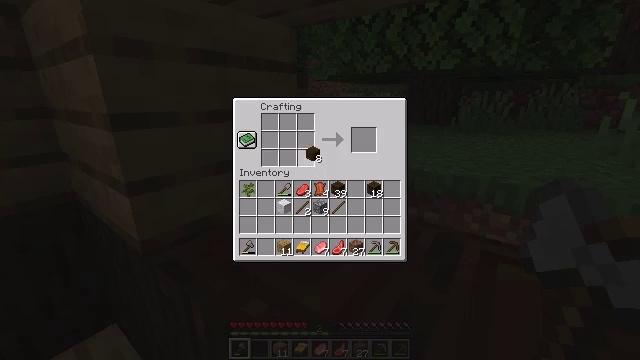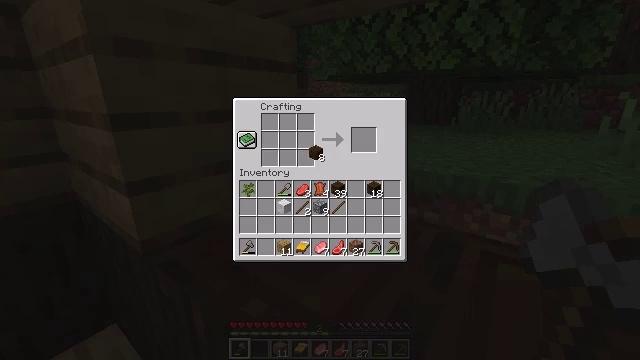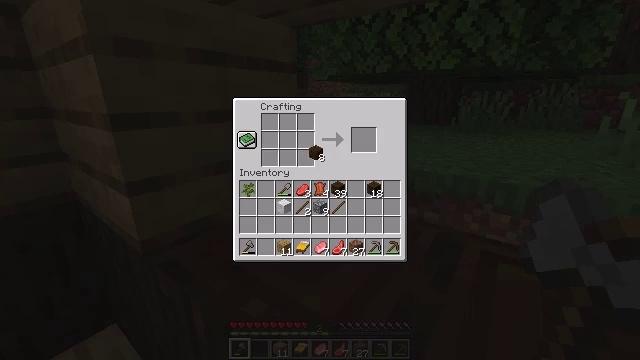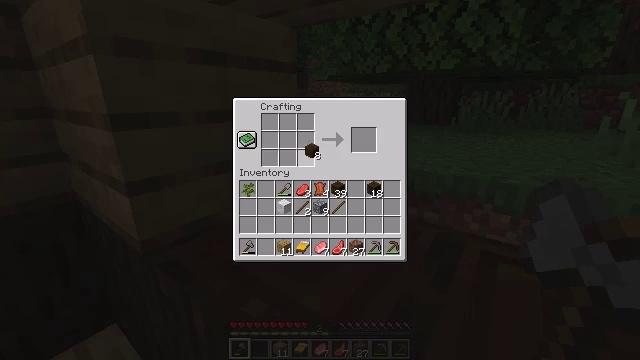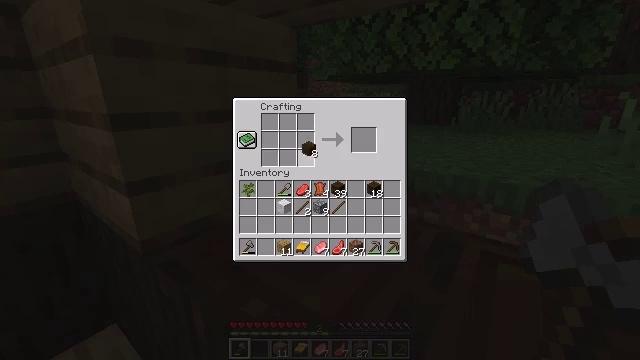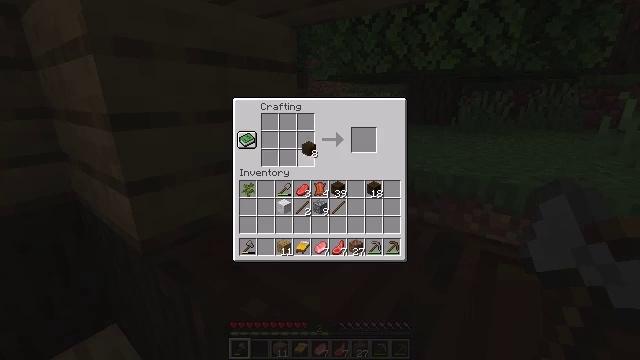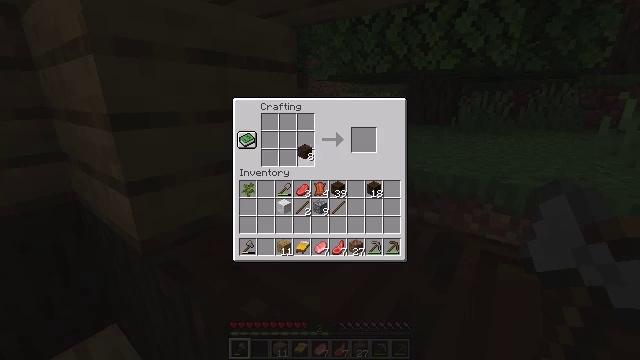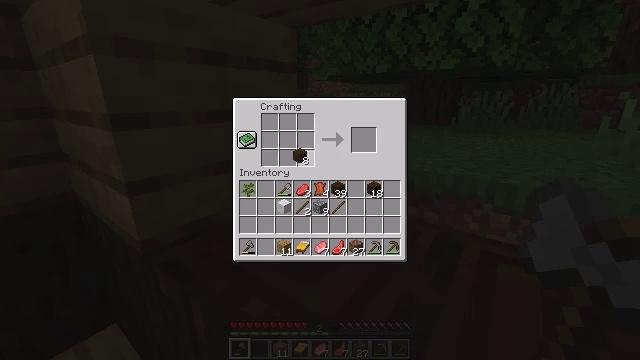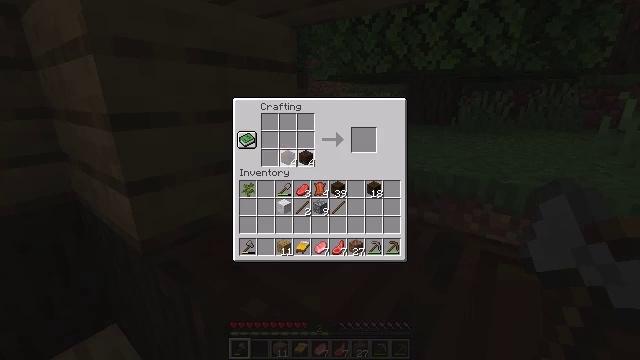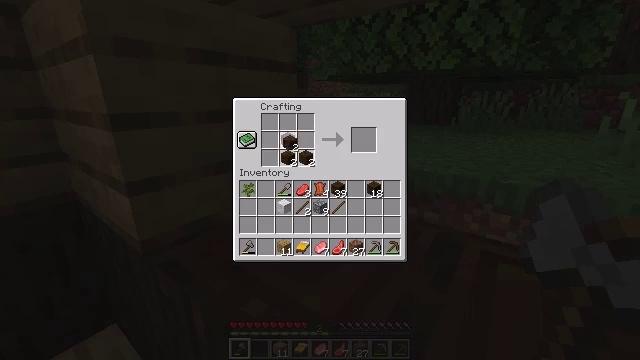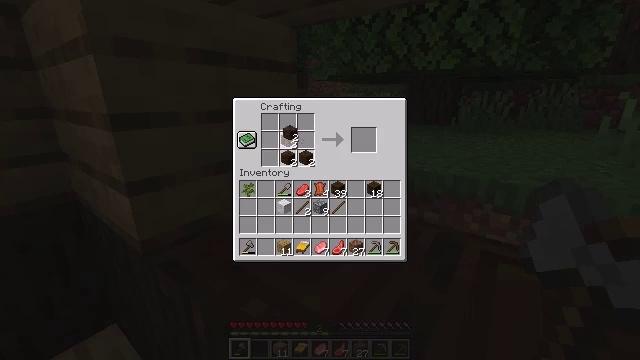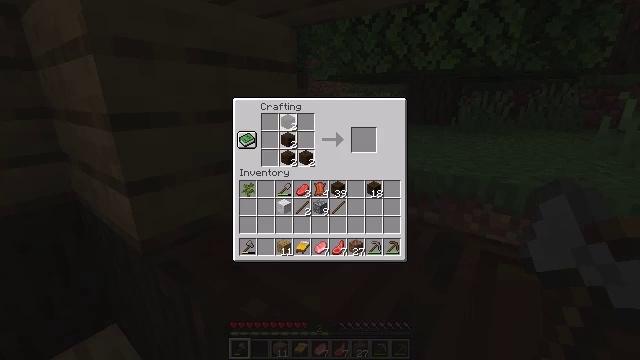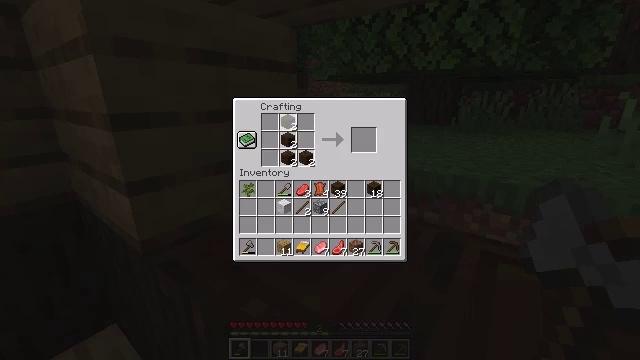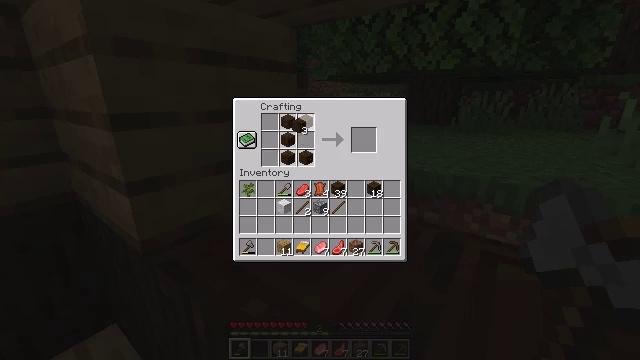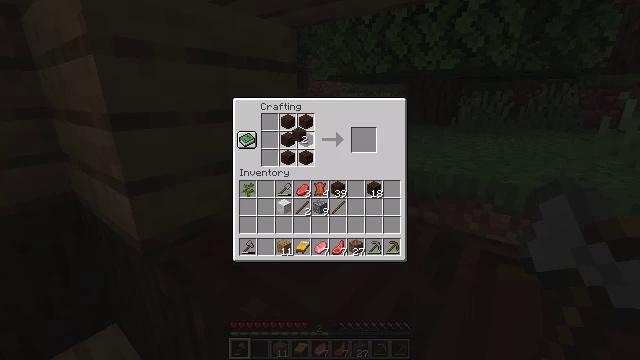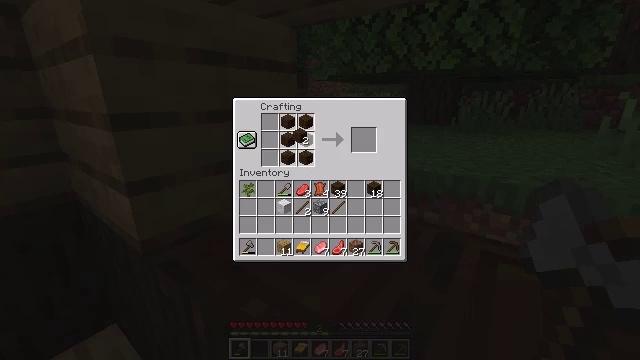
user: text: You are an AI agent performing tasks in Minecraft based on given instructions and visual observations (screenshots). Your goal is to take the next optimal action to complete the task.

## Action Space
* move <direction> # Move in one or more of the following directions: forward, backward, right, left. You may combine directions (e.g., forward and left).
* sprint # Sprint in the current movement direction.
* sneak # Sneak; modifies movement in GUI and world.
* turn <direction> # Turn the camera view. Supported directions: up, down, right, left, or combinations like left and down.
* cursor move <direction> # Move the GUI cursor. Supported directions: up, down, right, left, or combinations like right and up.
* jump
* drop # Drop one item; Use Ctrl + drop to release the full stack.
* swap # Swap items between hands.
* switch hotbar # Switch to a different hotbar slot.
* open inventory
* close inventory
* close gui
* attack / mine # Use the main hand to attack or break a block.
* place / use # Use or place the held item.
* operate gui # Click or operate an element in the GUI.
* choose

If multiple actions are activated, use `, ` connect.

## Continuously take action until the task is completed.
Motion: motion action
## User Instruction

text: Craft a dark oak door from dark oak planks in a crafting table.
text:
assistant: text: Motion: open gui
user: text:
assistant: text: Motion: no_op
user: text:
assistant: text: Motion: no_op
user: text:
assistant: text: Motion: no_op
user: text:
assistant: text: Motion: operate gui
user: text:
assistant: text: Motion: operate gui
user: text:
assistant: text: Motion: operate gui
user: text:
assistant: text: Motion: cursor move left, operate gui
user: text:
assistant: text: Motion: cursor move up, operate gui
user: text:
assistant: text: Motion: cursor move up, operate gui
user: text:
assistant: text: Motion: cursor move up, operate gui
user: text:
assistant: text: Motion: operate gui
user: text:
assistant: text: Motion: operate gui
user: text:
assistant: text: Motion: cursor move down, operate gui
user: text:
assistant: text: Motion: operate gui
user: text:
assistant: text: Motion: operate gui
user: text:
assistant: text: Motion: operate gui
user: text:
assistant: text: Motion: operate gui
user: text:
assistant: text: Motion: no_op
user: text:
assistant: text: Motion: cursor move right
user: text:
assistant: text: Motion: cursor move right and down
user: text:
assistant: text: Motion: no_op
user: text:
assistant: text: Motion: no_op
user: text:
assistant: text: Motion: no_op
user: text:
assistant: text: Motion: no_op
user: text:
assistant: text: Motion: no_op
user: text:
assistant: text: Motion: sneak
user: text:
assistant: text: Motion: sneak
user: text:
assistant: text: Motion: sneak
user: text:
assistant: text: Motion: sneak